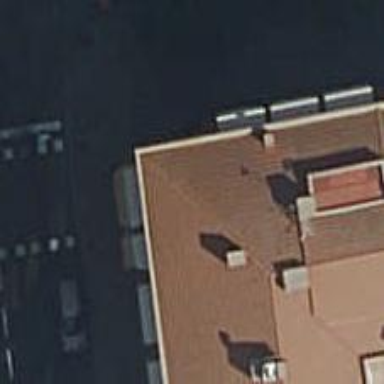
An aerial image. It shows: Restaurant.